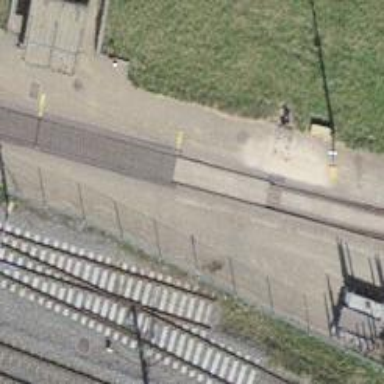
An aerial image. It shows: Railway switch.